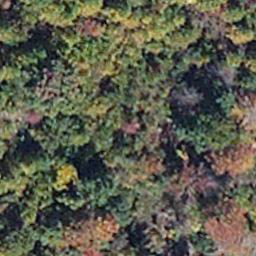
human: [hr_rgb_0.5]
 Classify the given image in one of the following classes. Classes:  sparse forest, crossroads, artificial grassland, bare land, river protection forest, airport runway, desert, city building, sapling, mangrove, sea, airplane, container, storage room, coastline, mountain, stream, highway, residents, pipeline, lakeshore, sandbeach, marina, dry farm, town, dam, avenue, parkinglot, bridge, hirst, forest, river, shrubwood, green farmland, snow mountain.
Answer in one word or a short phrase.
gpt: mangrove